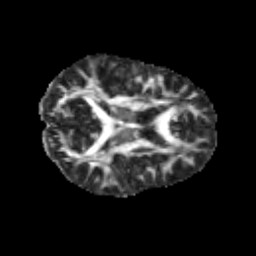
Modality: FA
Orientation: axial
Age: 12
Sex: male
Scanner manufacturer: siemens
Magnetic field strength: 3 T
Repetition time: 3.8 s
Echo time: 0.07 s